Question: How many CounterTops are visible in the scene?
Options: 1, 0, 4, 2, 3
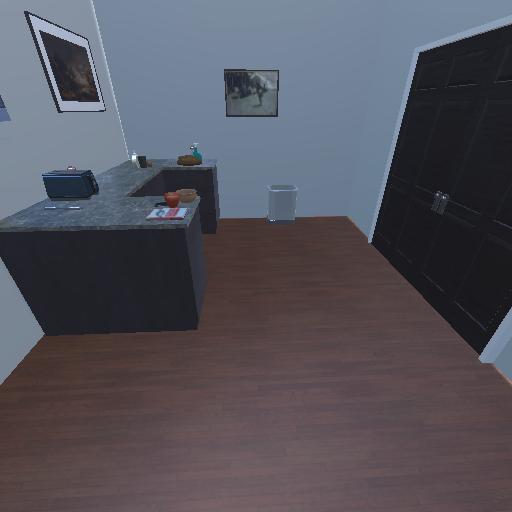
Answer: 1